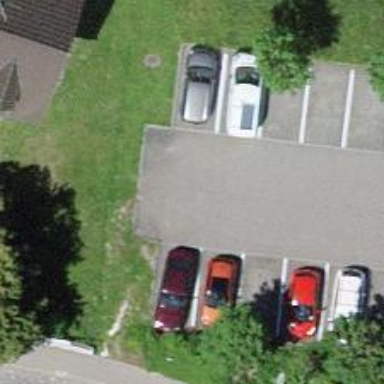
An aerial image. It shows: Road serving as parking aisle.